Interaction volume radius: 5 \u00c5
Interaction volume height: 20 \u00c5
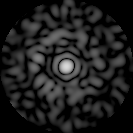
Disorder parameter: 0.8378